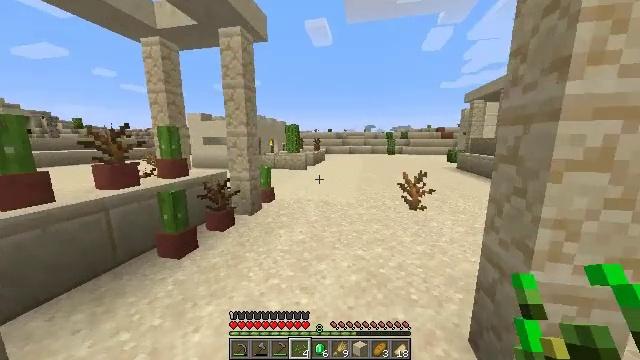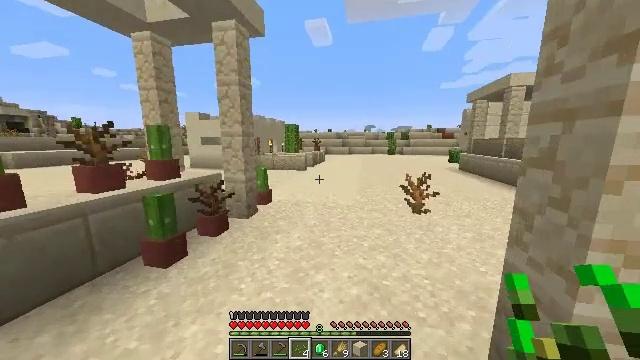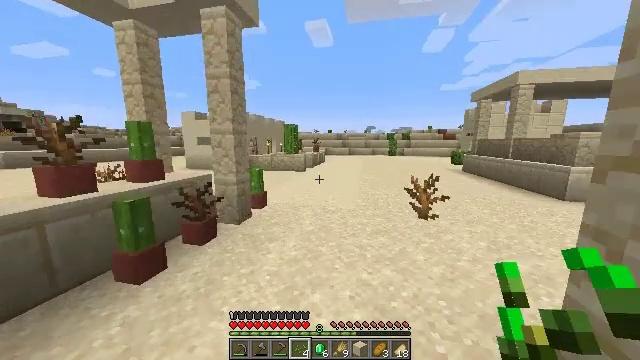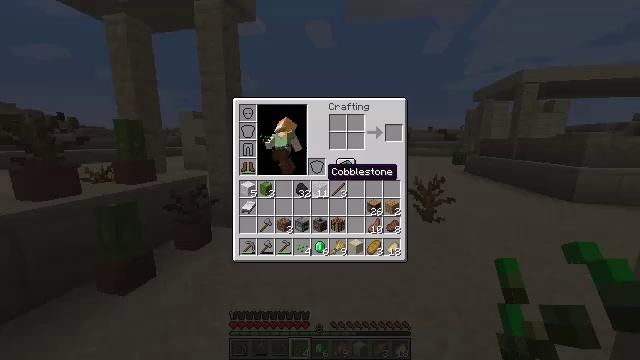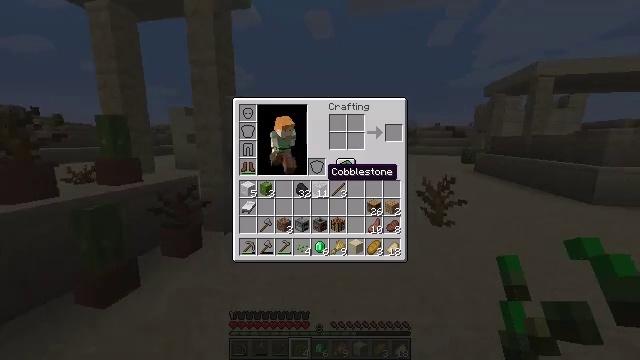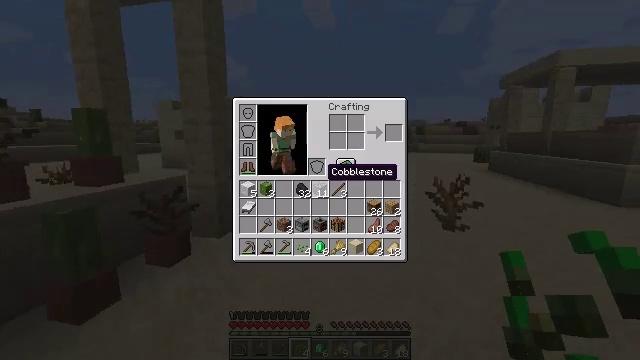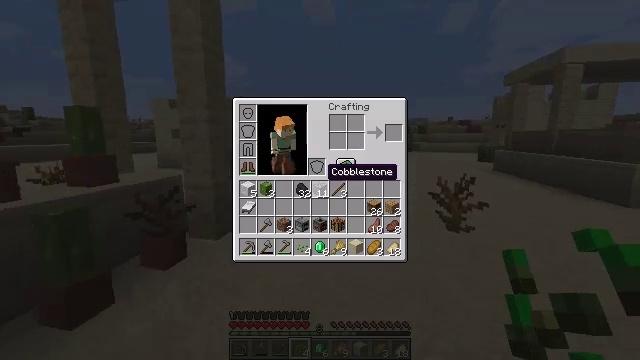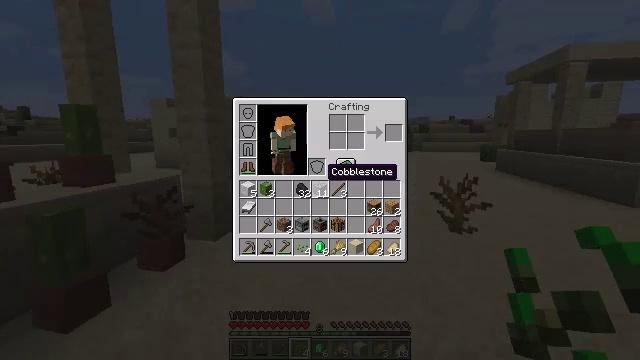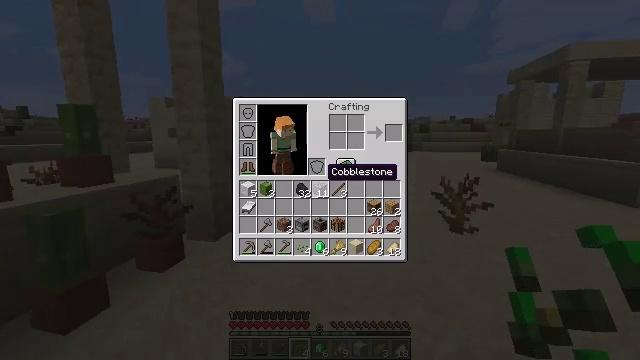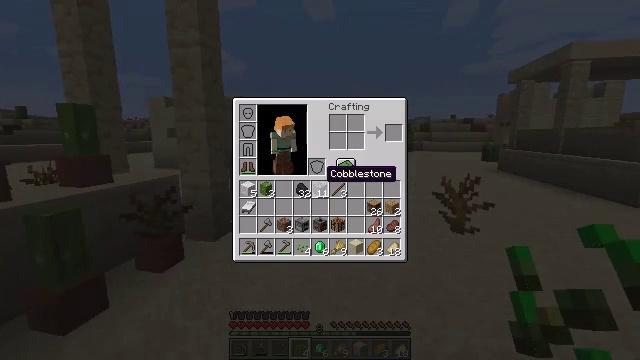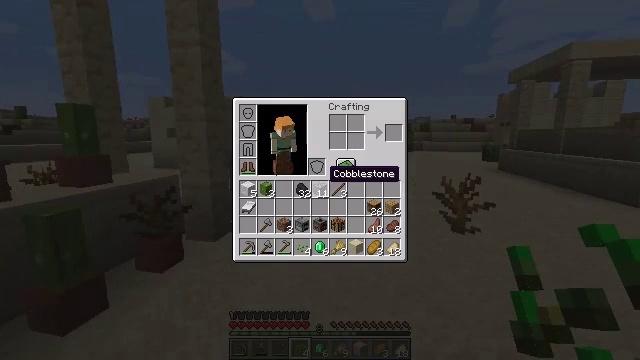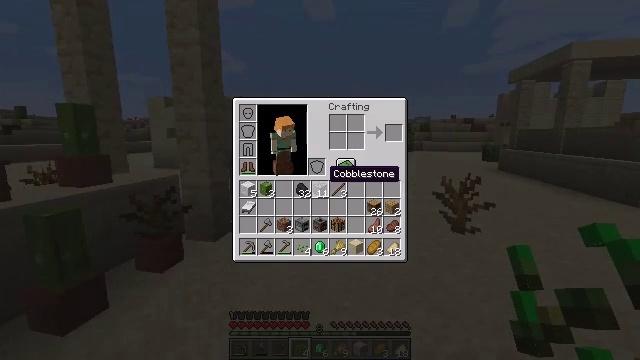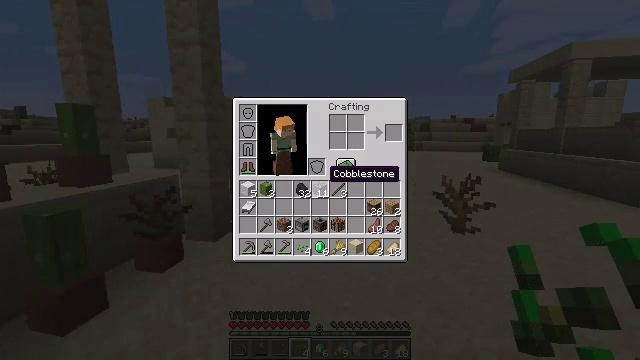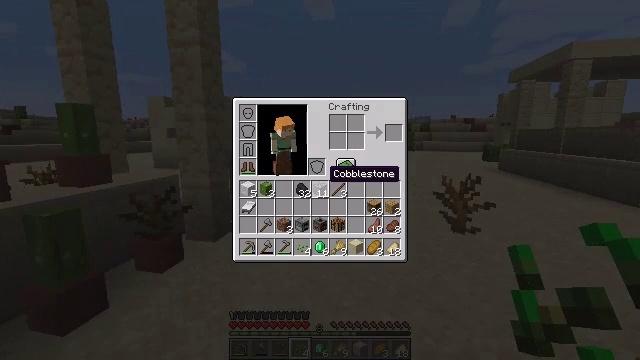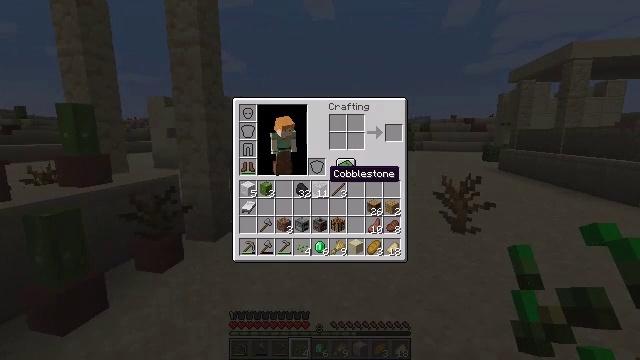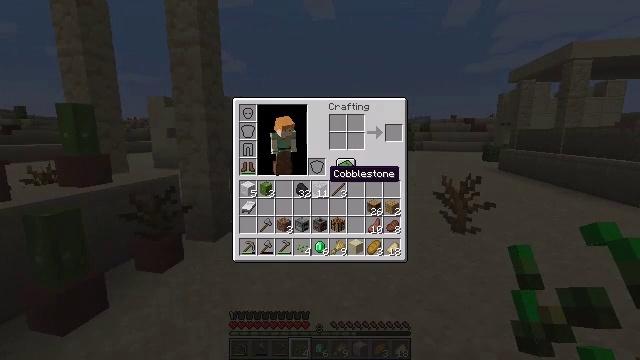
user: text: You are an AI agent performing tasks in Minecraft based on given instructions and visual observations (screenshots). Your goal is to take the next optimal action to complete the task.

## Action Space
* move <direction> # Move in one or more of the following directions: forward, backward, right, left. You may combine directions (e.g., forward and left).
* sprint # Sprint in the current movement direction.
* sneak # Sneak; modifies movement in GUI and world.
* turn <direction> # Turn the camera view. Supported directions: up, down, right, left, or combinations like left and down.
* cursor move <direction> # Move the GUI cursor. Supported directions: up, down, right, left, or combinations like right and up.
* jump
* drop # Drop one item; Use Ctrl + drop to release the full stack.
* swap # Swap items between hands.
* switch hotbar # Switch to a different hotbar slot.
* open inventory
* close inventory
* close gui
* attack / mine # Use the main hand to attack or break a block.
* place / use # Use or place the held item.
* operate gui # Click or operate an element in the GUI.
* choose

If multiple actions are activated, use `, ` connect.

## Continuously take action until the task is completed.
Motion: motion action
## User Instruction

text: Drop an emerald.
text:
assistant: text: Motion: move forward
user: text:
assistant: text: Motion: move forward
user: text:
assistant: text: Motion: move forward, open inventory
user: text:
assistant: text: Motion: open inventory
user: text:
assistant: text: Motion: open inventory
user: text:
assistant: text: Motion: open inventory
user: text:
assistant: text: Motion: no_op
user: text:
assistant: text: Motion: no_op
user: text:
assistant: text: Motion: no_op
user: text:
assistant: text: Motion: no_op
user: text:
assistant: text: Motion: no_op
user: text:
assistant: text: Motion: no_op
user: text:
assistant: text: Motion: no_op
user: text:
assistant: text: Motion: no_op
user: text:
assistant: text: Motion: no_op
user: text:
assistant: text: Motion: no_op
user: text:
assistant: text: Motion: no_op
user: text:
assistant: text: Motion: cursor move left
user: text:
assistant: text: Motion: cursor move left
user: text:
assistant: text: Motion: no_op
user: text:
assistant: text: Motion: no_op
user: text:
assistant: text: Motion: no_op
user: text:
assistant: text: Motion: no_op
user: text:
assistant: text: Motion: no_op
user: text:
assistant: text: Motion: no_op
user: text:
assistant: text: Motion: no_op
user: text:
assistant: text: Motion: no_op
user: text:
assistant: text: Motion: no_op
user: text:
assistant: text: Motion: no_op
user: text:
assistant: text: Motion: no_op